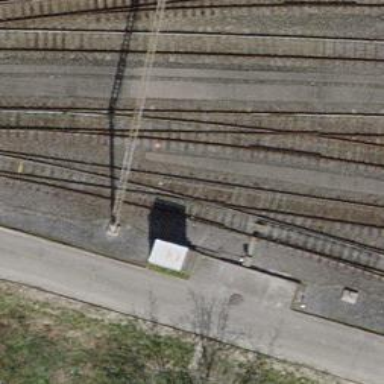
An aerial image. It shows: Railway yard with single rail track. The electrified track has contact line for power supply.